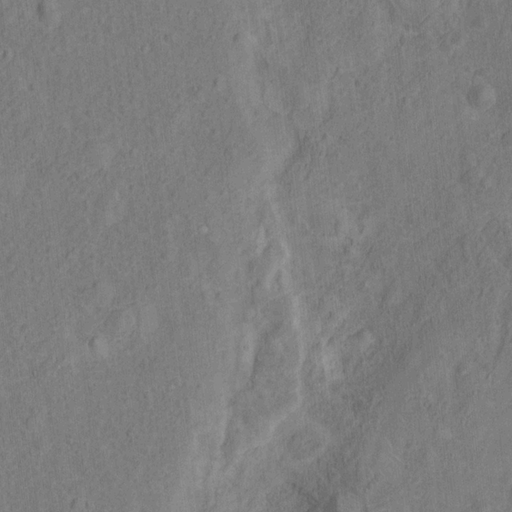
Classes present: Background